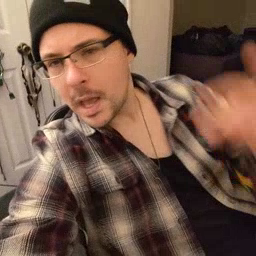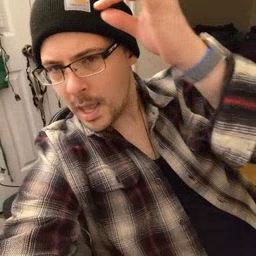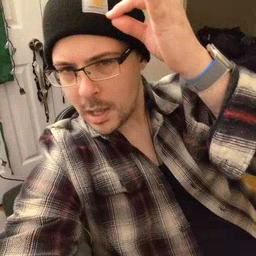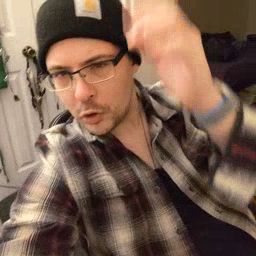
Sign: hair